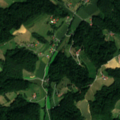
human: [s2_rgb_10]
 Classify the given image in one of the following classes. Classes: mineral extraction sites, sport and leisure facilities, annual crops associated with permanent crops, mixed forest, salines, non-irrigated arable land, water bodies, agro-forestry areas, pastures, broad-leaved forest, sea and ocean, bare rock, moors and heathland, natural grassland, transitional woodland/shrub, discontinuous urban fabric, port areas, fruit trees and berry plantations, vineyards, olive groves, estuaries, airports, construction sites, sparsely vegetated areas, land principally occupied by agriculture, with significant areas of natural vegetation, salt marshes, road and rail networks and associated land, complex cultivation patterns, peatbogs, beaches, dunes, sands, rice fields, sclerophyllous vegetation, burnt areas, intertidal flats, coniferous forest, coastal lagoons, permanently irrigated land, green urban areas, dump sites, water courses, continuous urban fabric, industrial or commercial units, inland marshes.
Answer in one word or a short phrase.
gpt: vineyards, pastures, complex cultivation patterns, land principally occupied by agriculture, with significant areas of natural vegetation, broad-leaved forest